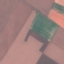
Land use / land cover: AnnualCrop